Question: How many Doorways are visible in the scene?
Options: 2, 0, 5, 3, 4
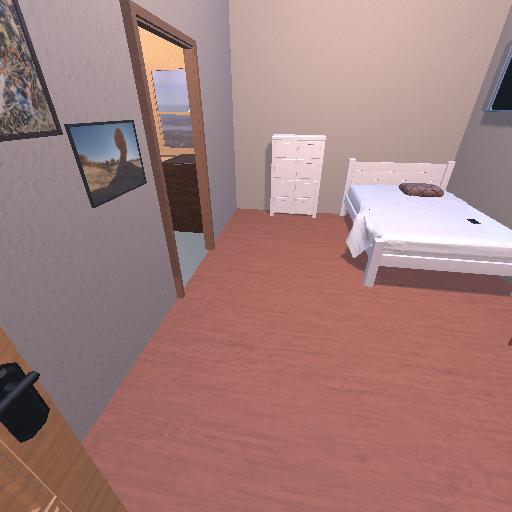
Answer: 2